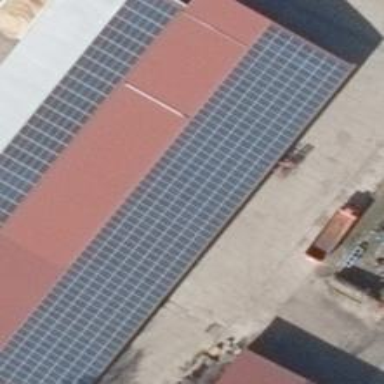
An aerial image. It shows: Small solar photovoltaic panel generator is producing electricity.